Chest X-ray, PA view. Patient: 28 years old, sex M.
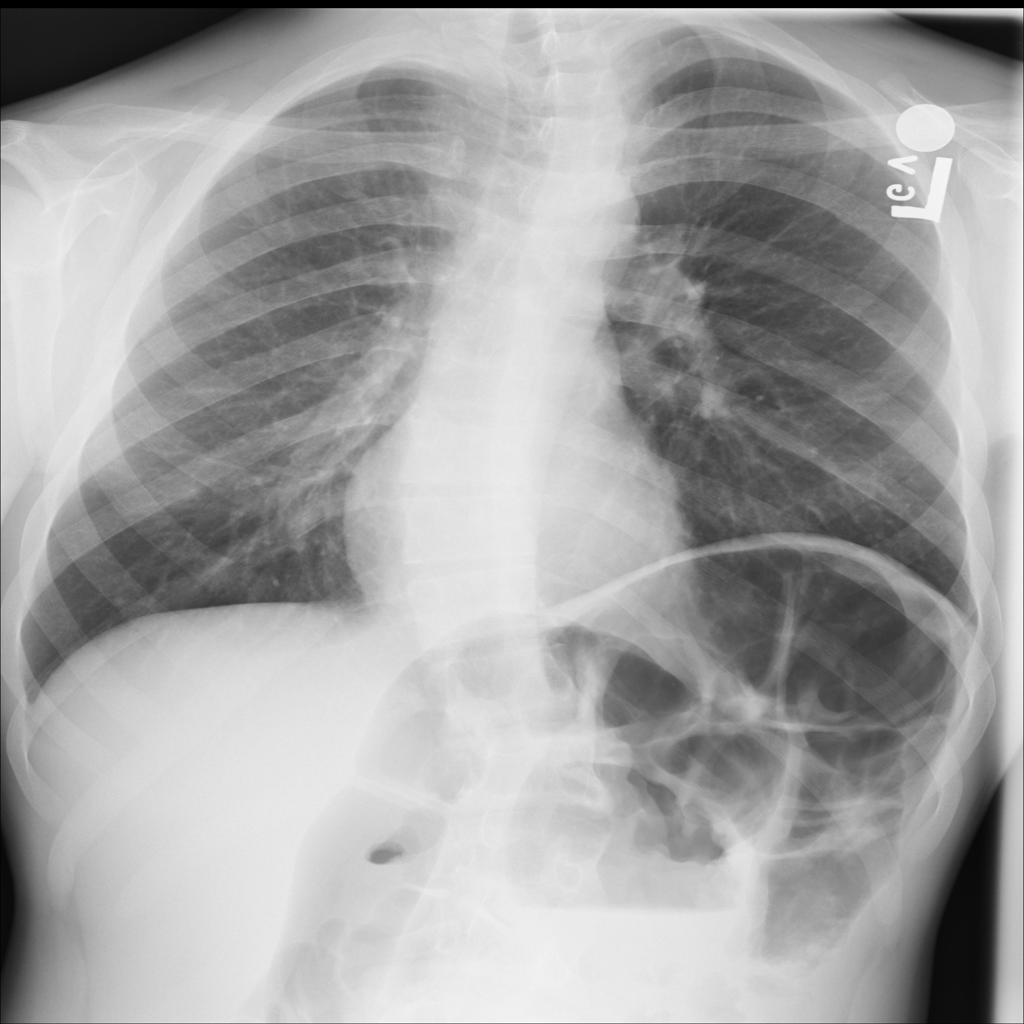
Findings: No Finding